Question: I have a problem with stylize buttons in bootstrap.
'''
<div class="btn-group">
<button class="btn btn-midd">Link</button>
<button class="btn btn-midd dropdown-toggle">
<span class="icon-download-alt icon-gray"></span>
</button>
</div>
'''
I want to change "icon-gray" to "icon-blue". Of course i have different image (and class which change backround-image). Icon-blue should be change on hover.
Thanks for help.
CSS:
'''
.icon-blue {background-image: url("../img/glyphicons-halflings-blue.png");}
.icon-download-alt {background-position: -408px -96px;}
'''
Here an example :

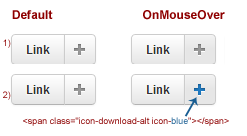
Answer: '''
.icon-download-alt:hover {background-image: url("../img/glyphicons-halflings-blue.png");}
.icon-download-alt {background-position: -408px -96px;}
'''